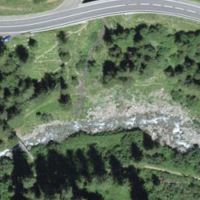
EUNIS habitat code: 26
Species observed at this site:
Stellaria nemorum